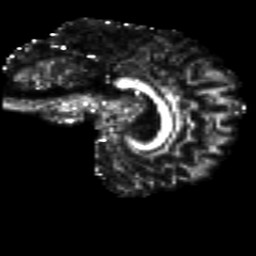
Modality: FA
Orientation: sagittal
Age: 27
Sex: male
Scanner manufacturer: siemens
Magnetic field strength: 3 T
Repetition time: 8.8 s
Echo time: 0.085 s